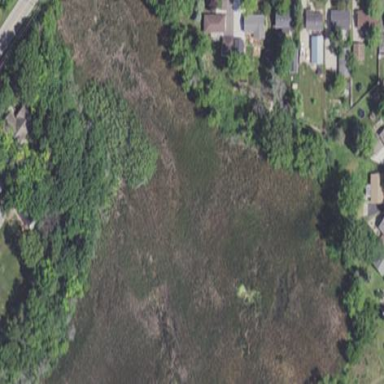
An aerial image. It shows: Marshy wetland area.